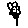
Label: flower